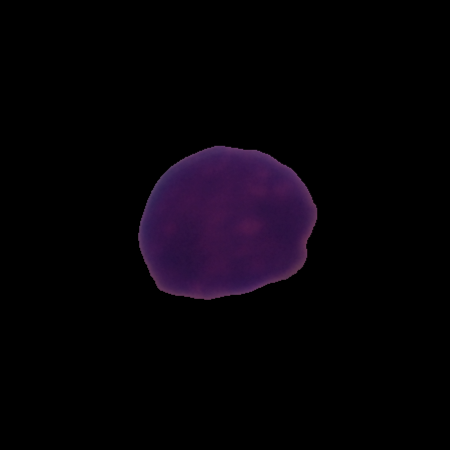
Label: healthy